Interaction volume radius: 10 \u00c5
Interaction volume height: 10 \u00c5
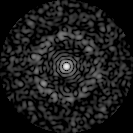
Disorder parameter: 0.8268